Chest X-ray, PA view. Patient: 45 years old, sex M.
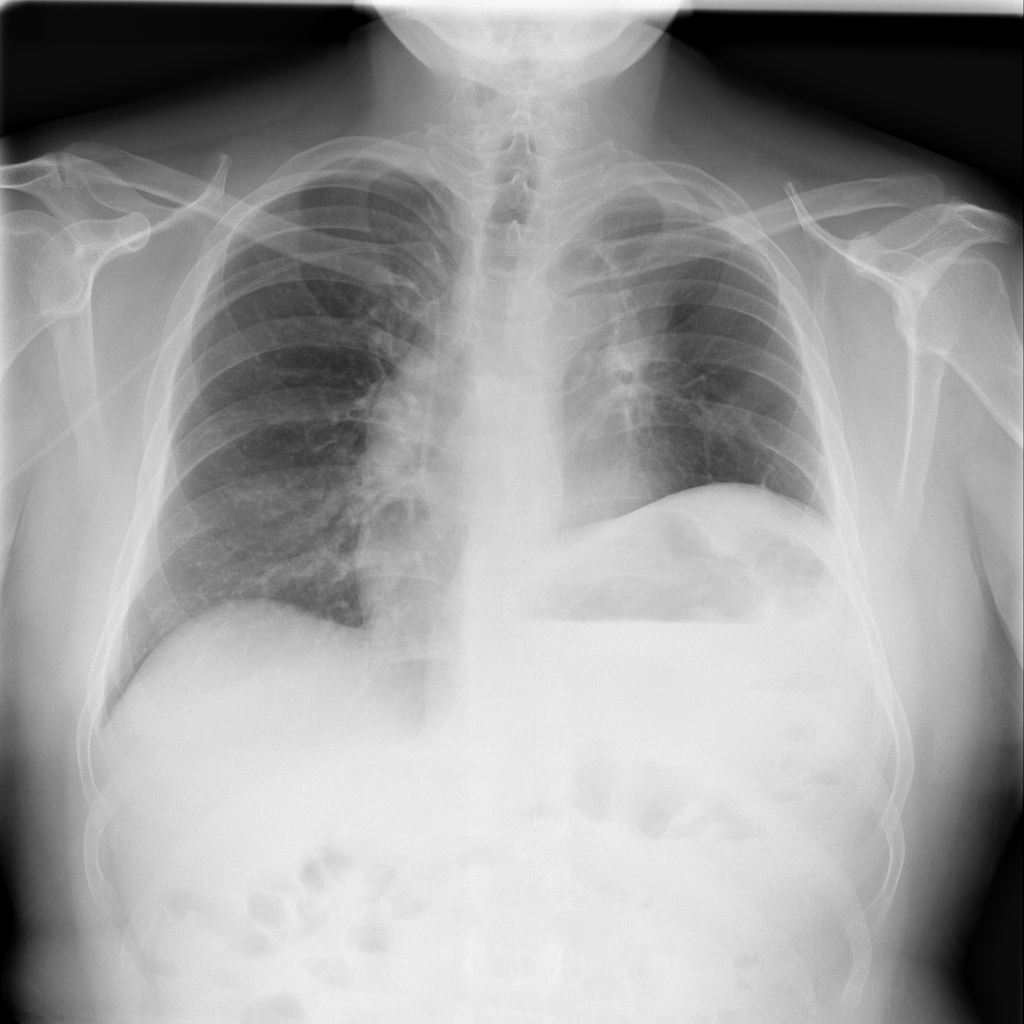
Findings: No Finding